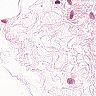
Metastatic tissue present: no